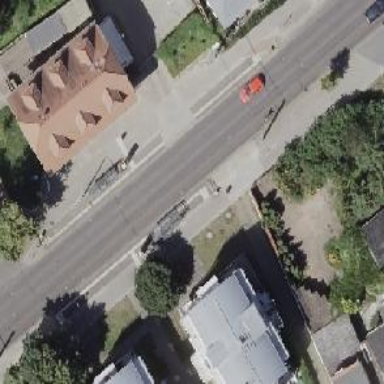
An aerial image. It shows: Secondary road with asphalt surface and separate sidewalks on both sides. The road has bicycle tracks for added safety.